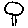
Label: tree